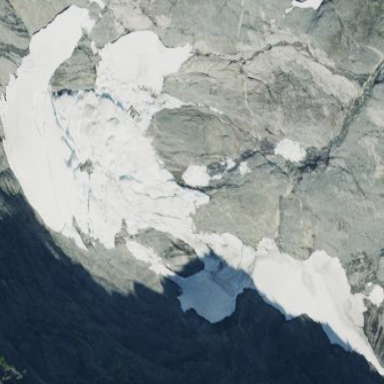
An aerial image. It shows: Stunning view of glacier.